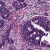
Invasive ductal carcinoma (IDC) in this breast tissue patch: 0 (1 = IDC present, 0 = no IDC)